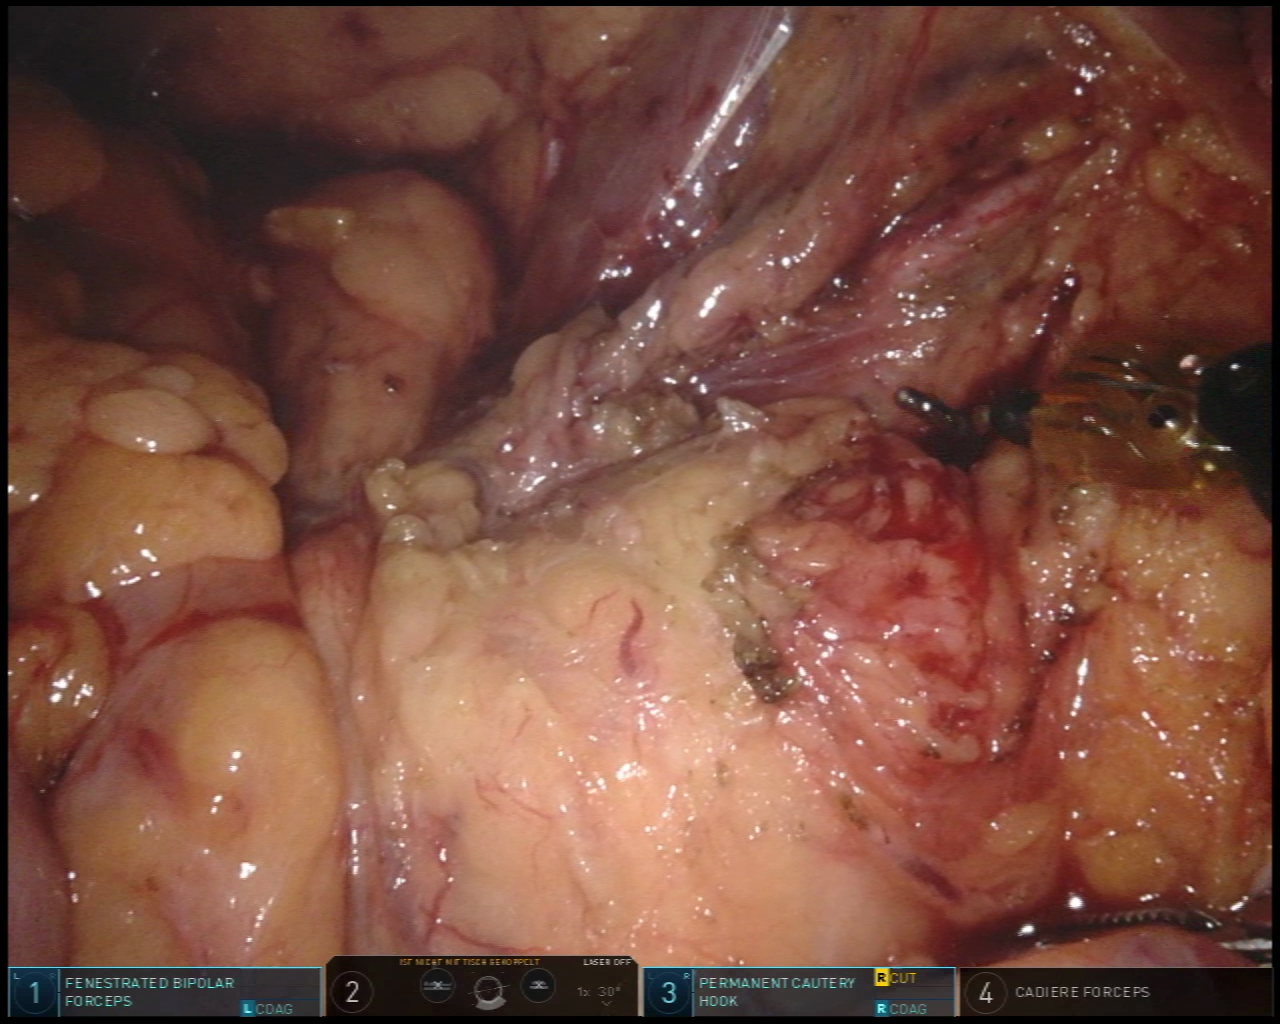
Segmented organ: ureter
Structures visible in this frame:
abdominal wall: no
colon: yes
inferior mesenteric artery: no
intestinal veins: no
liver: no
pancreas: no
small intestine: no
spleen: no
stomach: no
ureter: yes
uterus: no
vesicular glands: no